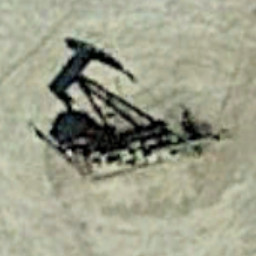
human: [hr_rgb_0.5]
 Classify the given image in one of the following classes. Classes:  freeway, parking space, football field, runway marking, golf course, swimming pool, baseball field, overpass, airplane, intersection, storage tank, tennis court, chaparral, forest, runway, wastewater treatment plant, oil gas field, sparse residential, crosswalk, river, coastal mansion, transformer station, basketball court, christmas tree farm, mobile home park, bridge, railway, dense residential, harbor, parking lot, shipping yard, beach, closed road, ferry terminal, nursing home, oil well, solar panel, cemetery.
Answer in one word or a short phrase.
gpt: oil well